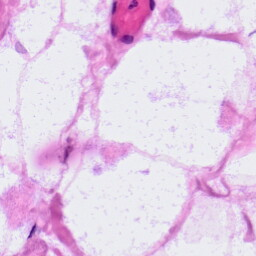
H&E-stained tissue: LymphNode